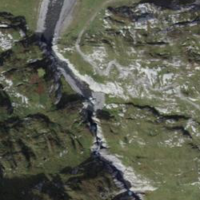
EUNIS habitat code: 23
Species observed at this site:
Linum alpinum